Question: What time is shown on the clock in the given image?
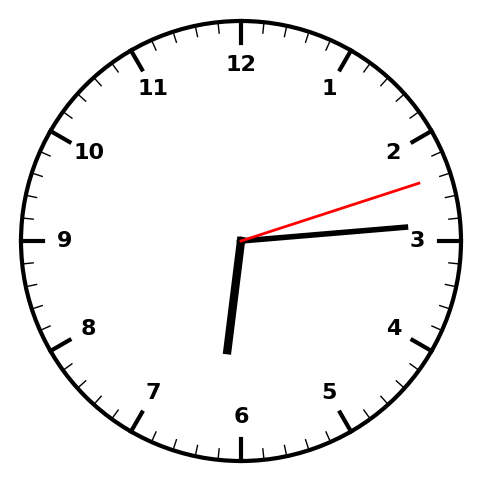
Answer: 06:14:12